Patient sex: M
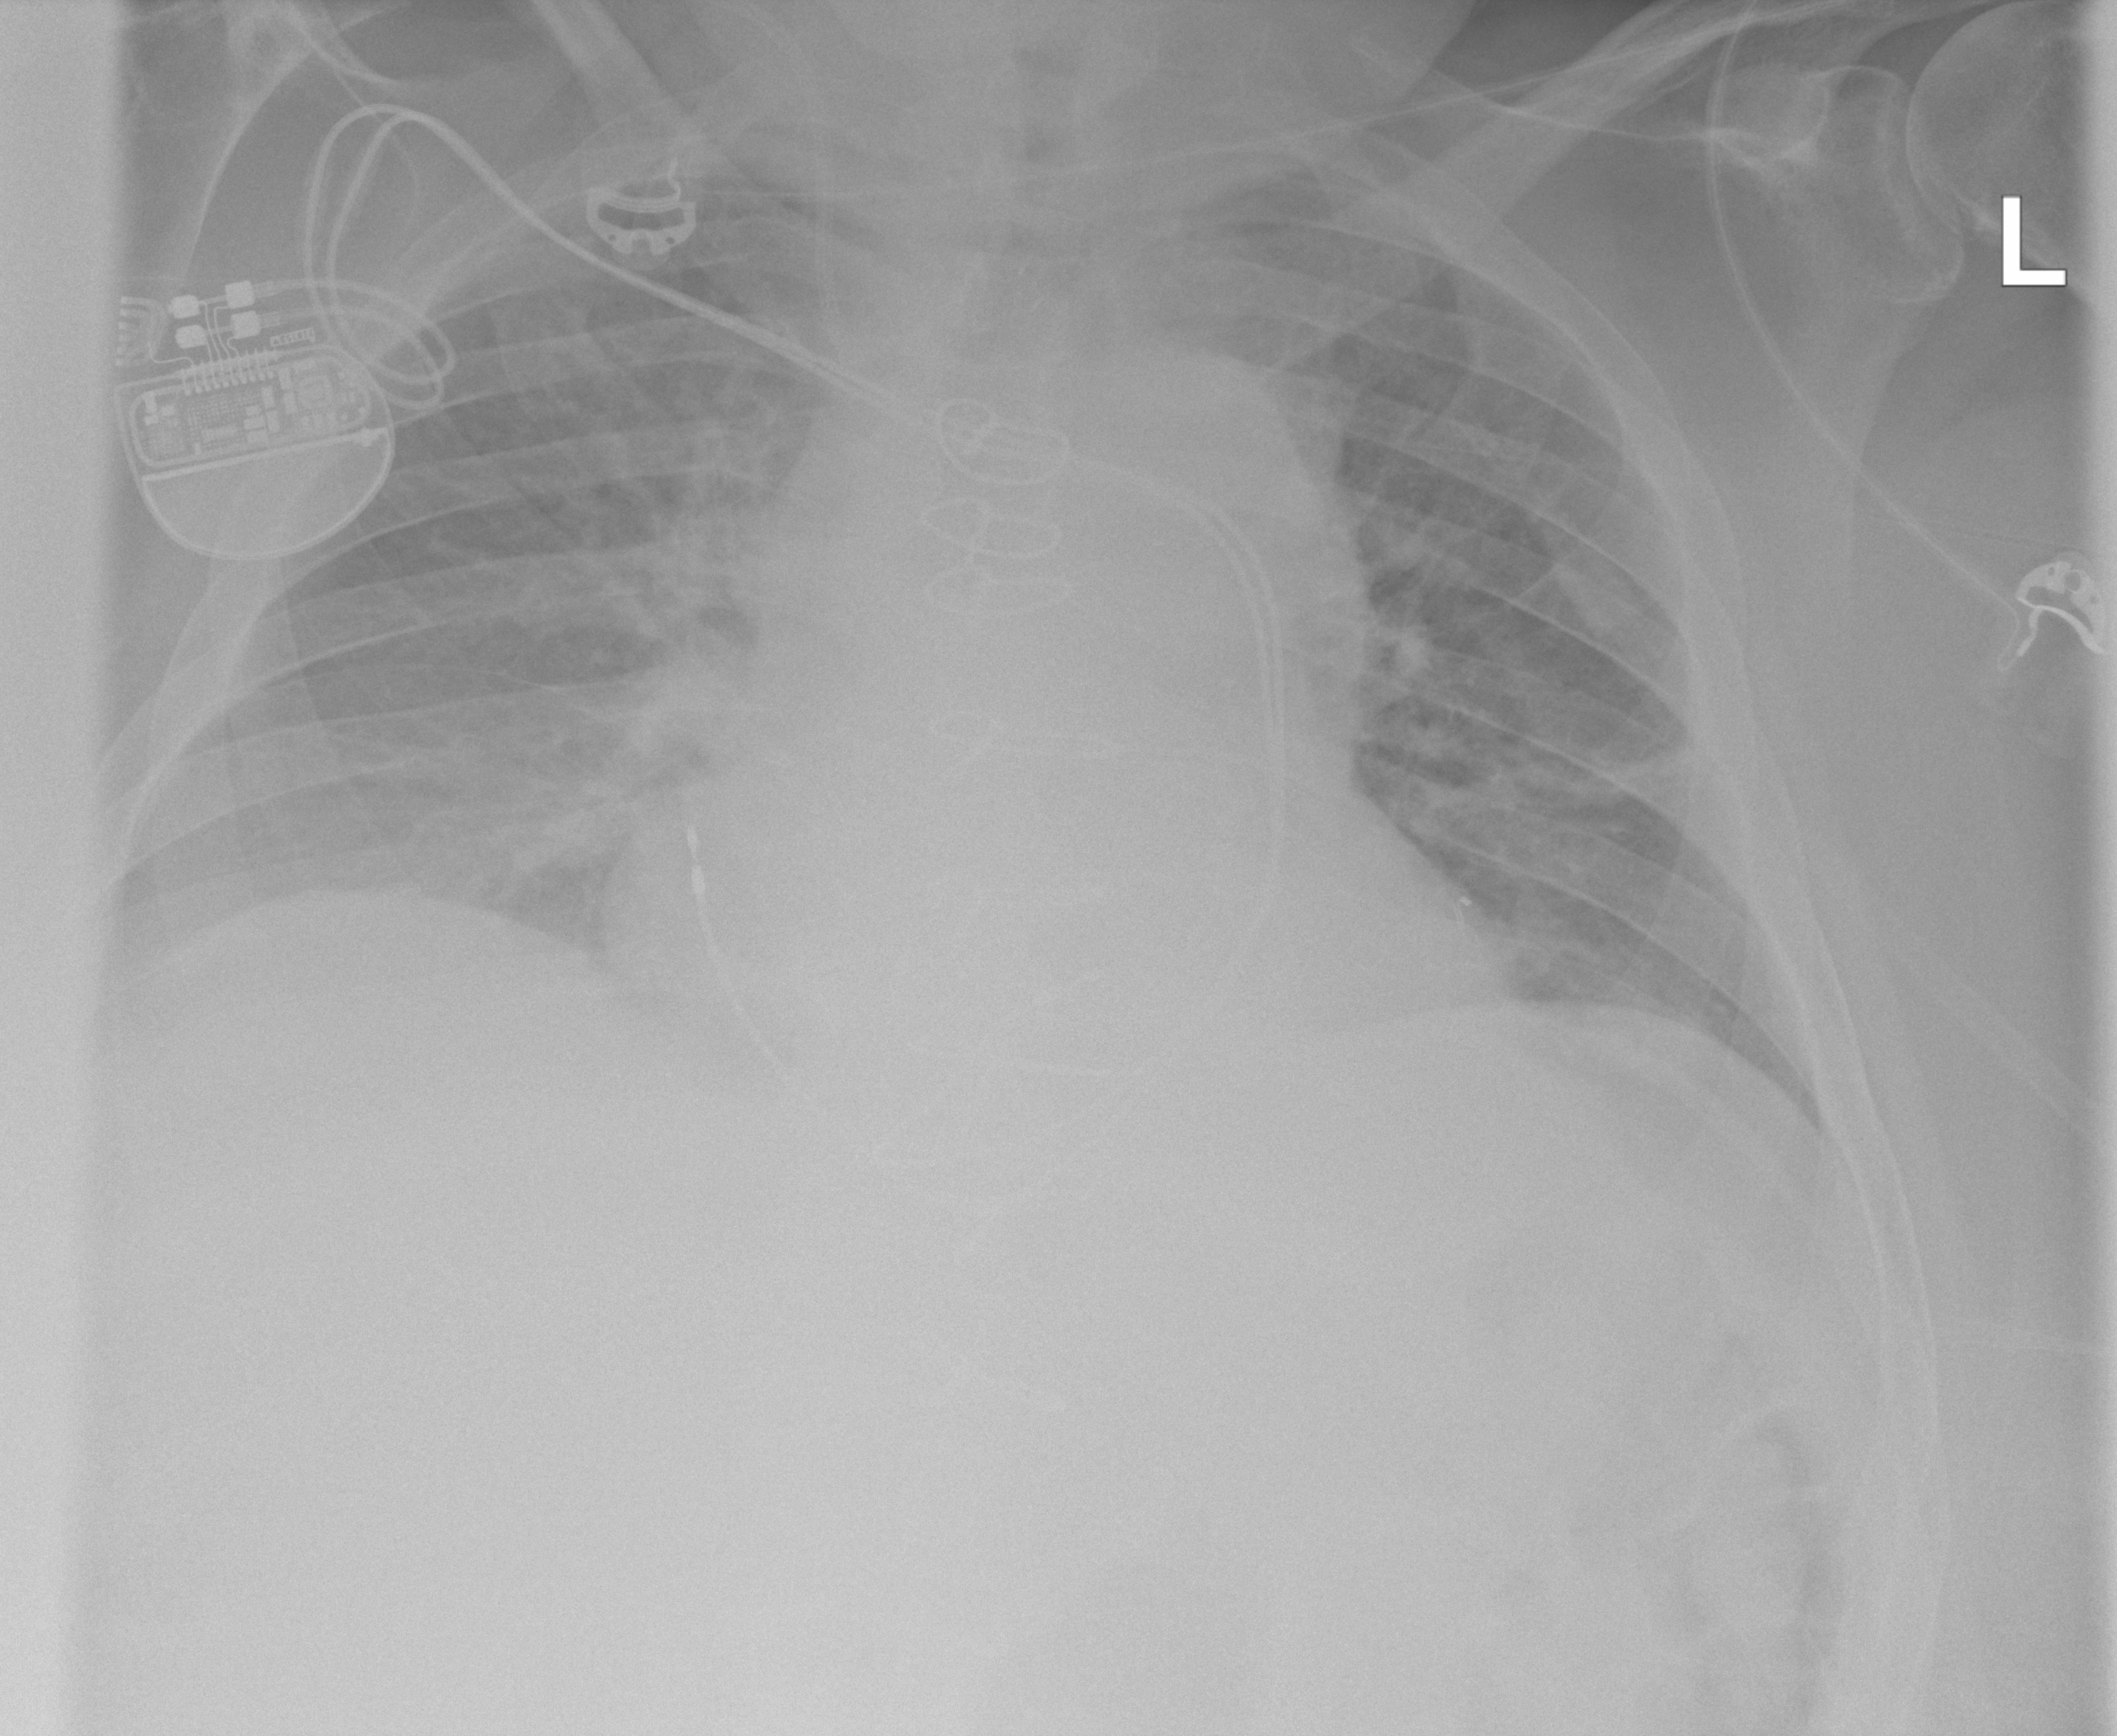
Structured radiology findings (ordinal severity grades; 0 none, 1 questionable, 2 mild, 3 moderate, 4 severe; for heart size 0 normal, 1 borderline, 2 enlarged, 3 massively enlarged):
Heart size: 2
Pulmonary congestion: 2
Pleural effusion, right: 2
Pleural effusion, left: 0
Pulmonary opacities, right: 0
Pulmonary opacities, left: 0
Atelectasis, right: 2
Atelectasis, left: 2